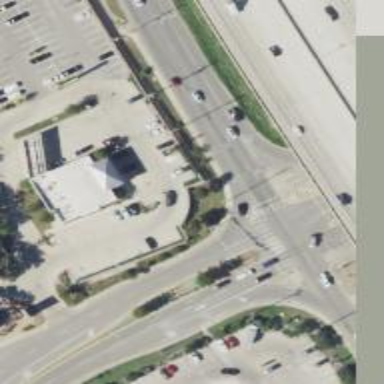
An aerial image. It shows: Asphalt road with secondary link designation.